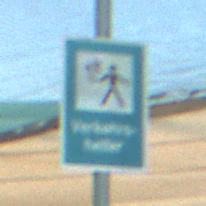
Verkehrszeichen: Verkehrshelfer
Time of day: MorningAfternoon
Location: Roofed (Special)
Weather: PartlyCloudy
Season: NotSpecified
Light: Natural